CT angiography, arterial phase; slice 277 of 341; volume shape [512, 512, 341], voxel spacing [0.7422, 0.7422, 2.0] mm
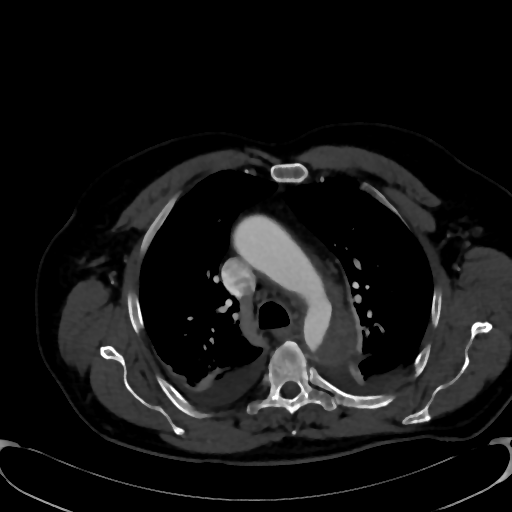
True lumen volume: 254.91 mL
False lumen volume: 75.56 mL